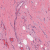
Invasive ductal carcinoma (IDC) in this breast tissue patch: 1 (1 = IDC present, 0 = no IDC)